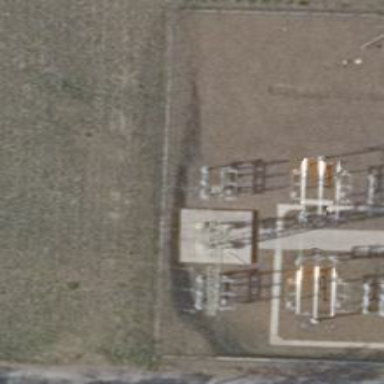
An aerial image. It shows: Three cables of power line.